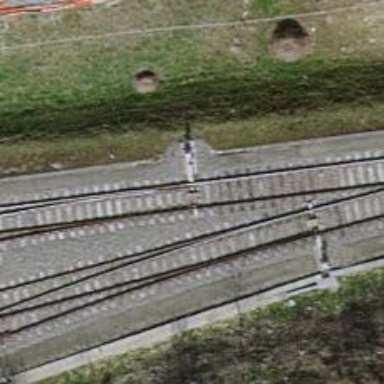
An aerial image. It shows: Railway switch.